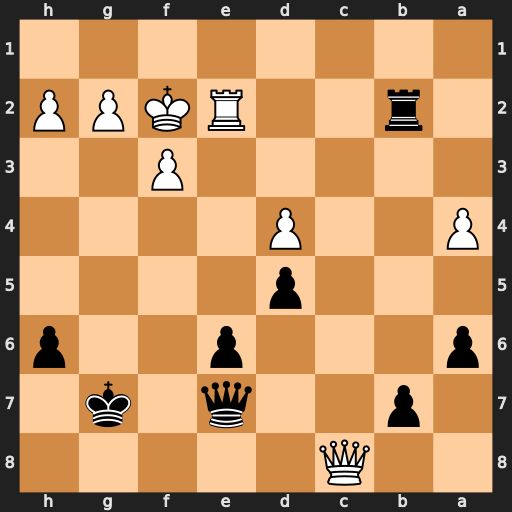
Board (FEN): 2Q5/1p2q1k1/p3p2p/3p4/P2P4/5P2/1r2RKPP/8
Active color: b
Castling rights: -
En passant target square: -
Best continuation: Qh4+ Ke3 Rb3+ Kd2 Qxd4+